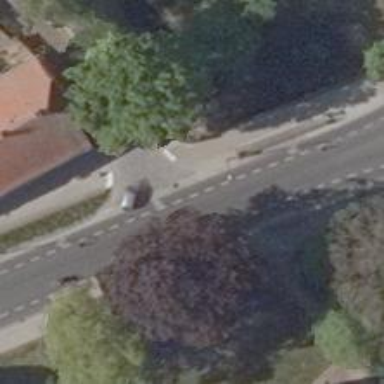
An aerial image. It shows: Primary highway with asphalt surface. It has sidewalks on both sides and cycle track.